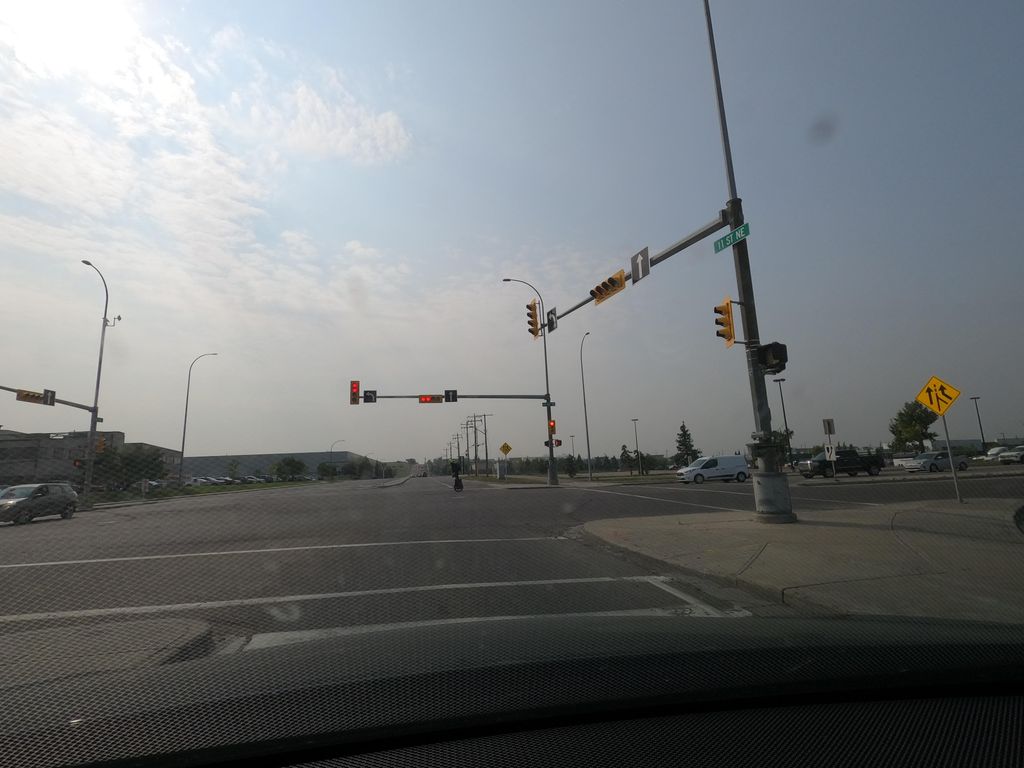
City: calgary